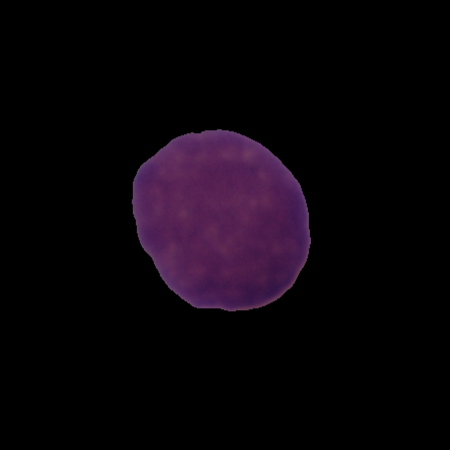
Label: healthy